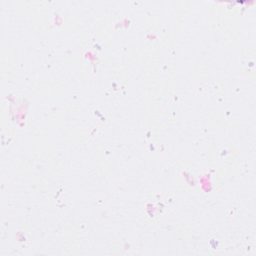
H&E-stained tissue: Breast